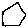
Label: hexagon